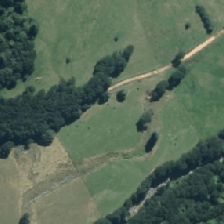
Land cover: high_producing_grassland